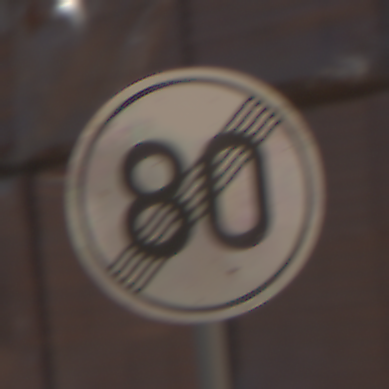
Verkehrszeichen: EndeGeschwindigkeit80
Umgebung: Outdoor, Nature
Tageszeit: MorningAfternoon
Wetter: Clear
Licht: Natural
Jahreszeit: Summer
Kontrast: HighContrast